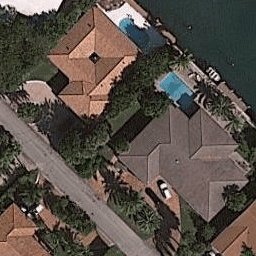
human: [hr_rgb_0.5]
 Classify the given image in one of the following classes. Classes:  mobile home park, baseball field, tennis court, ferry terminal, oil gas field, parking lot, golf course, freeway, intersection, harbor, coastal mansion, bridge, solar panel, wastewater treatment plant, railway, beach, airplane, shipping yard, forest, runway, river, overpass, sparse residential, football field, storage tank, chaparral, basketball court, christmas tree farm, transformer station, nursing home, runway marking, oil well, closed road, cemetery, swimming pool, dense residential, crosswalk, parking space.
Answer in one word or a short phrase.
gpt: coastal mansion